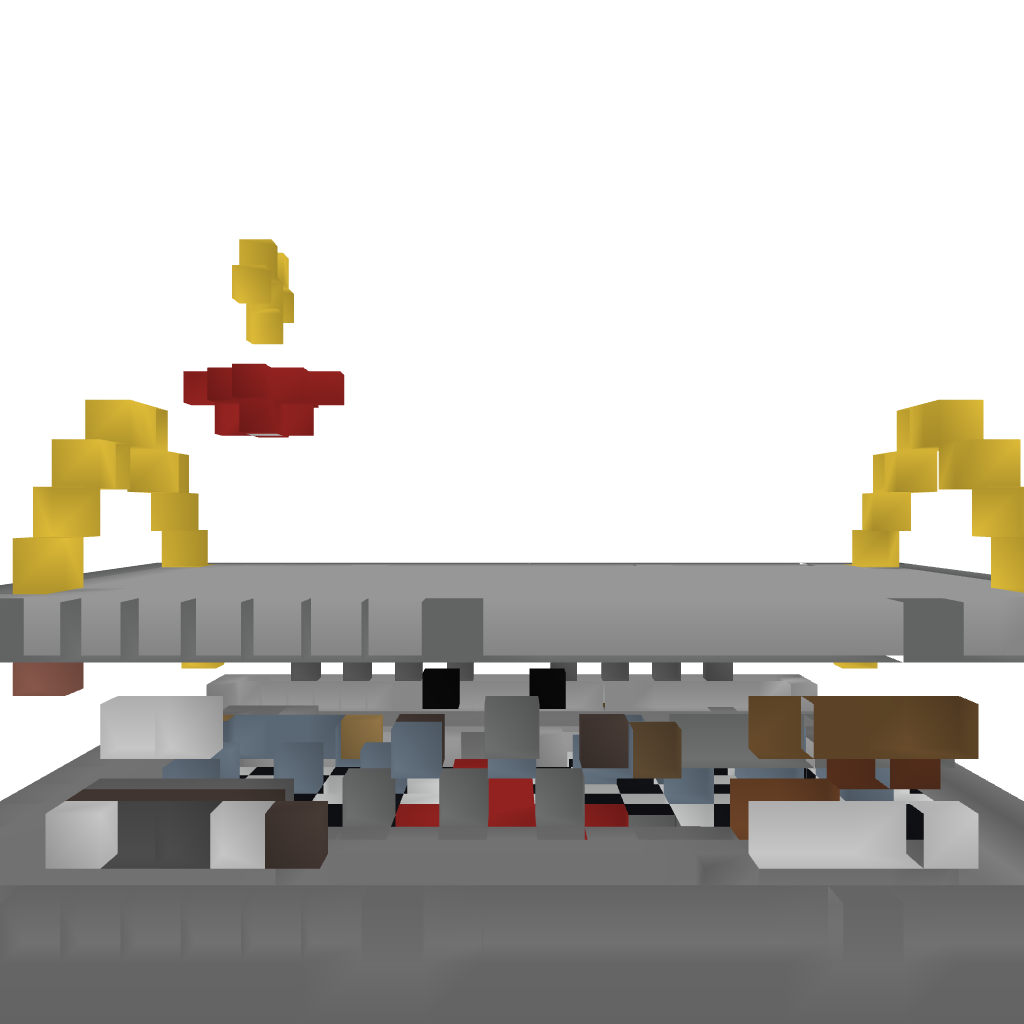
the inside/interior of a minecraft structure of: Mc Donald's